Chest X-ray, AP view. Patient: 5 years old, sex M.
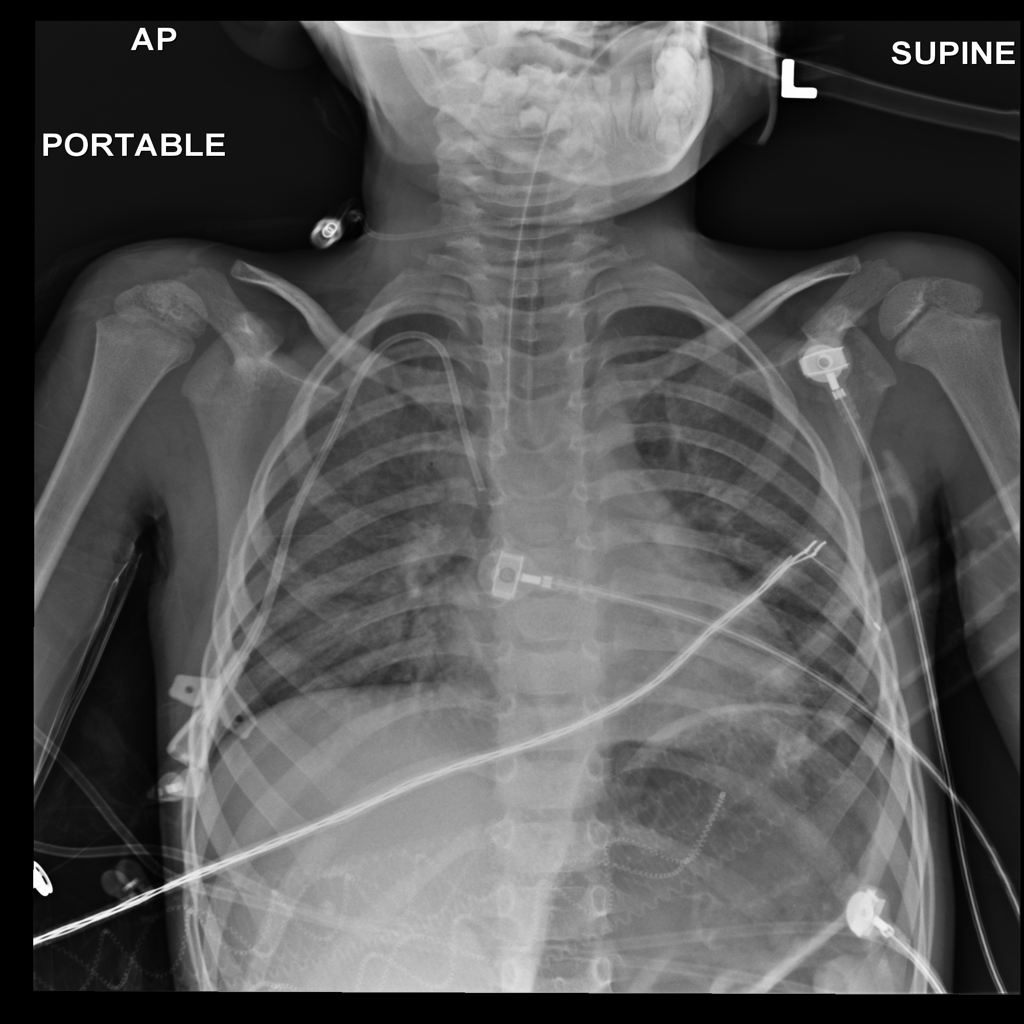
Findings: No Finding